This plot shows a bearing's acceleration signal over time (raw waveform). Classify the bearing condition as one of: normal, inner_race, outer_race, ball.
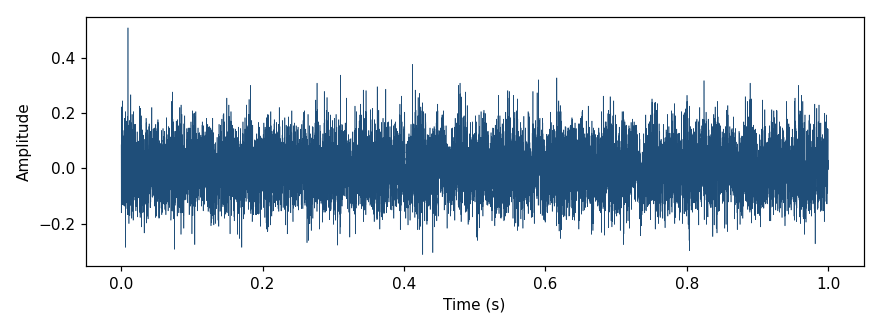
Answer: normal